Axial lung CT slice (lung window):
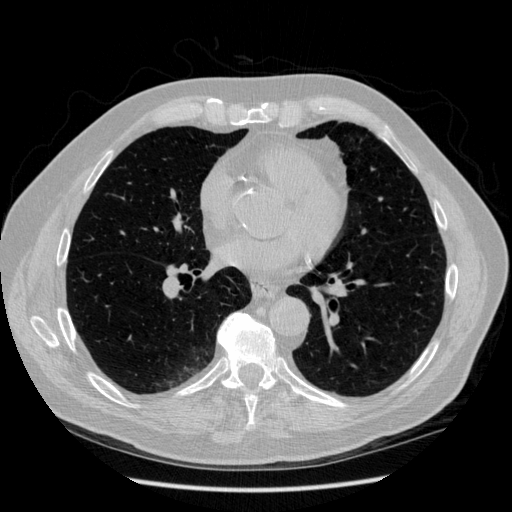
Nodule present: no